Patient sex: F
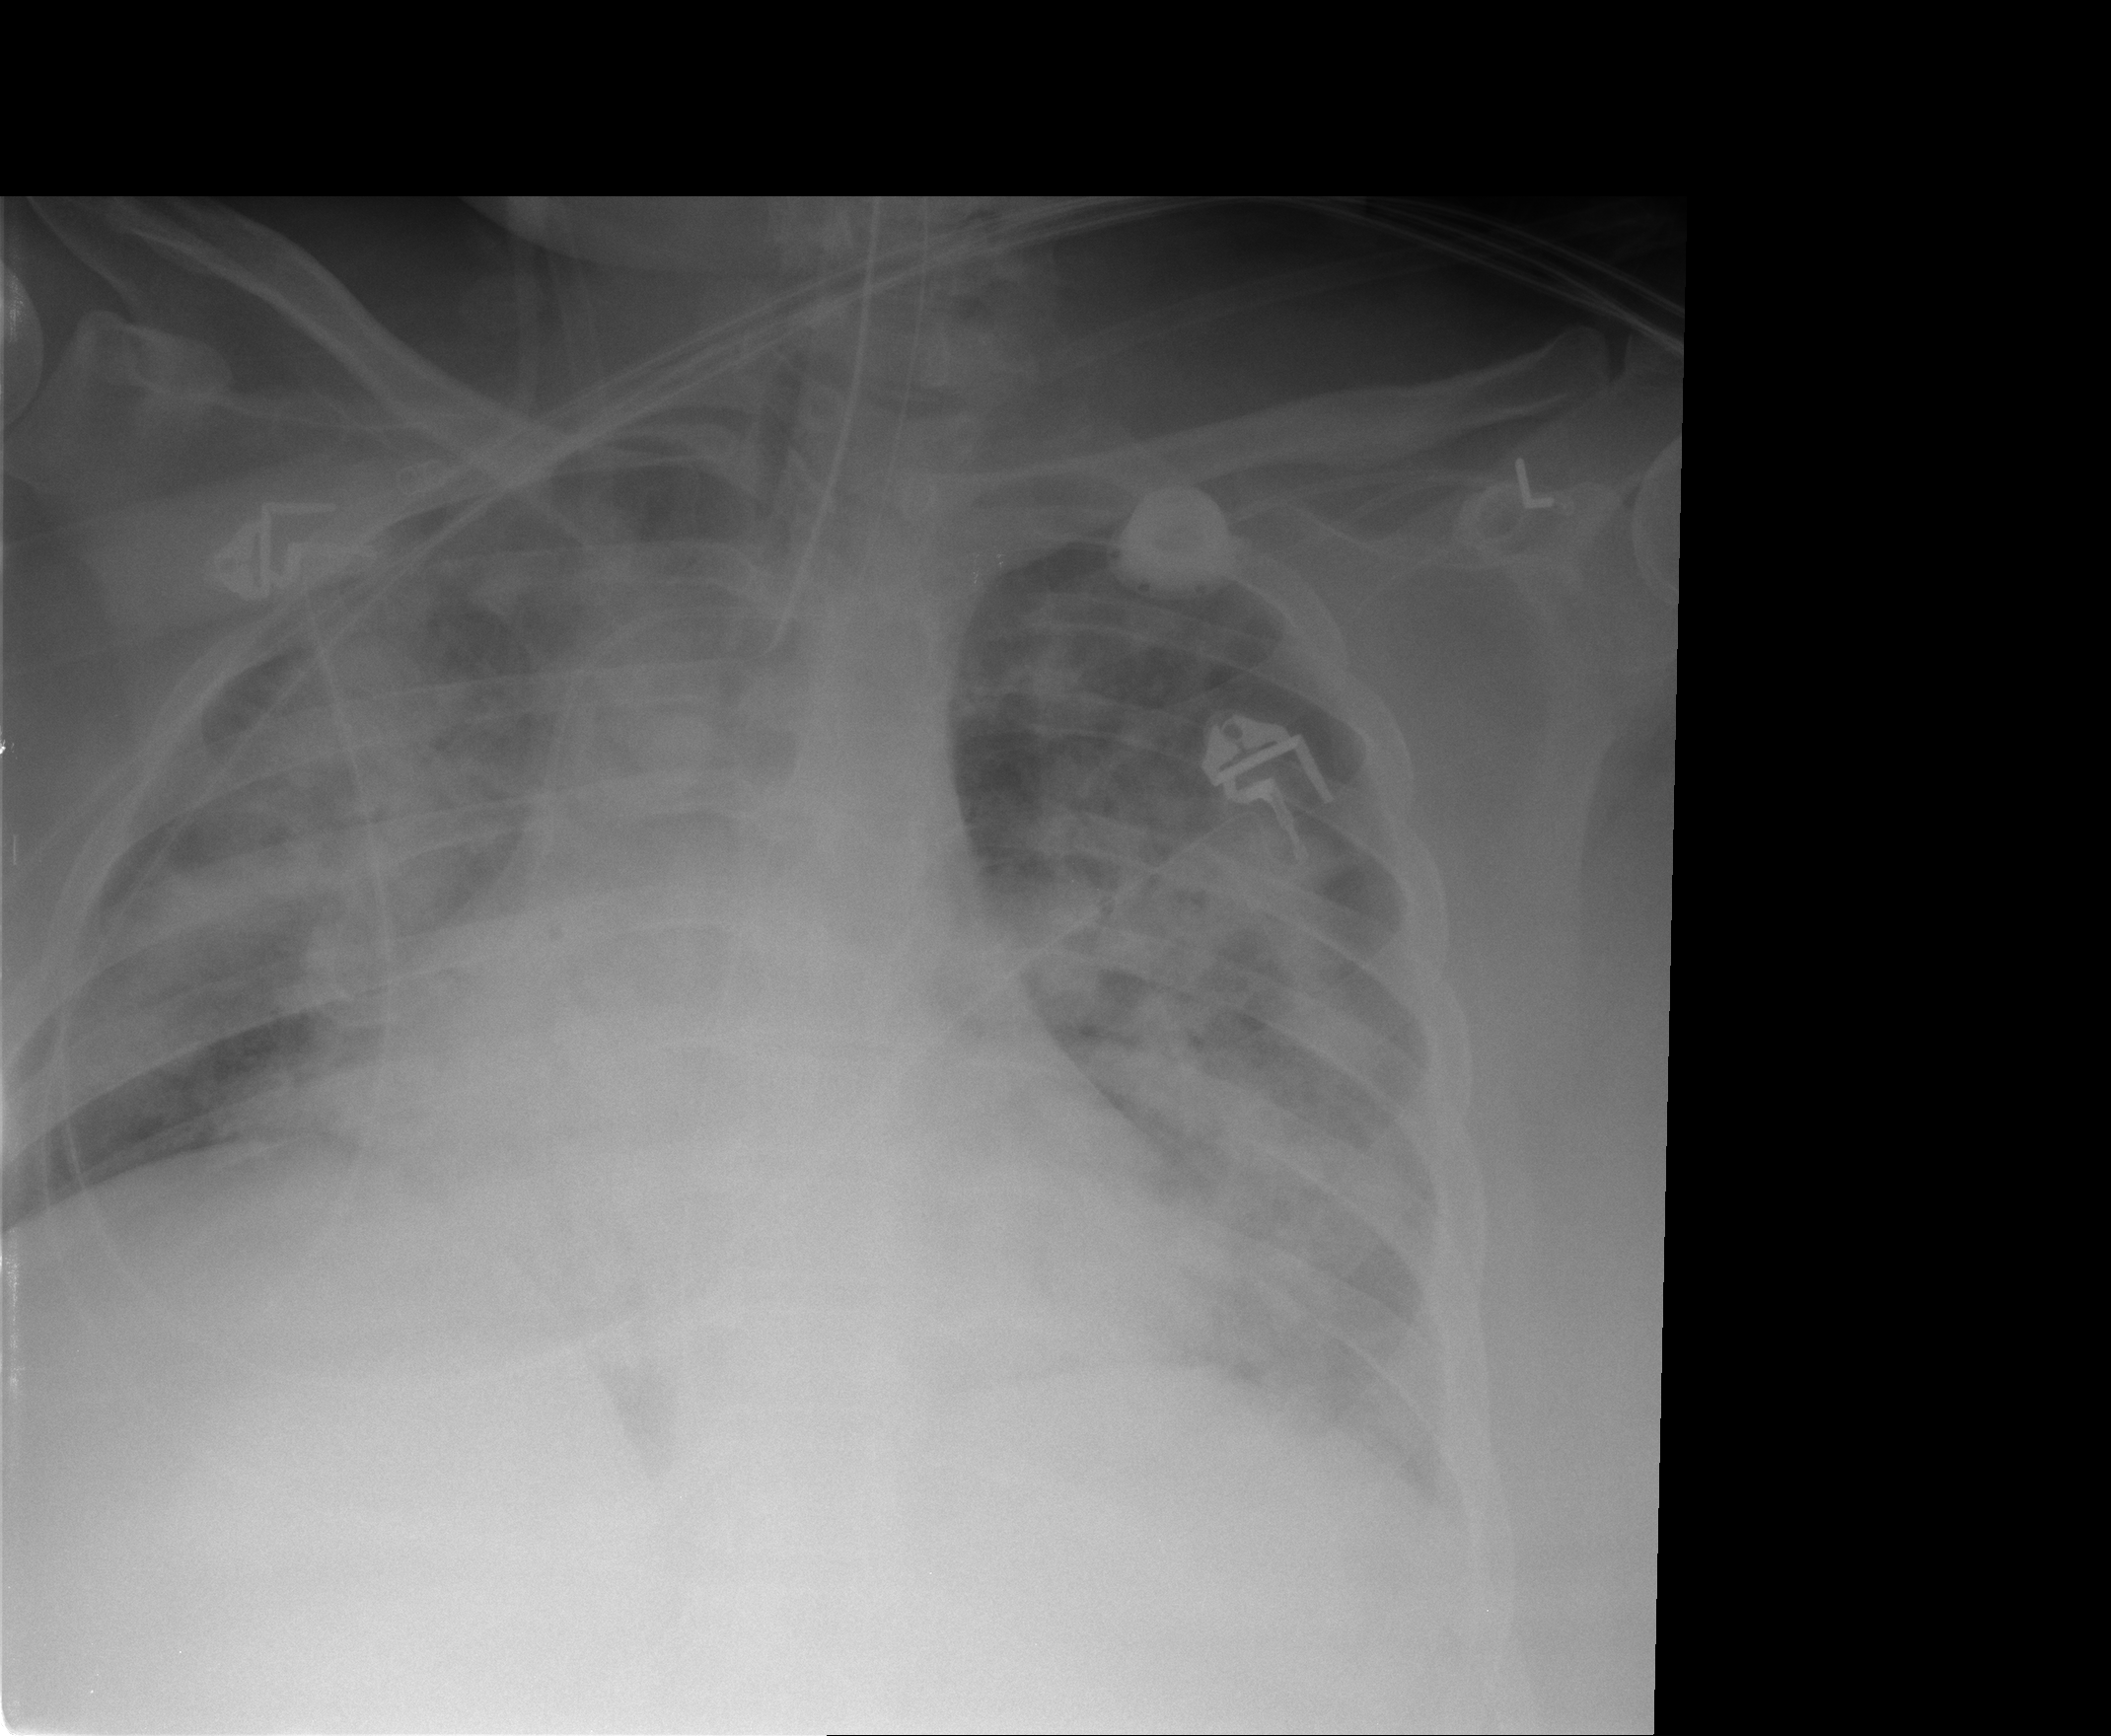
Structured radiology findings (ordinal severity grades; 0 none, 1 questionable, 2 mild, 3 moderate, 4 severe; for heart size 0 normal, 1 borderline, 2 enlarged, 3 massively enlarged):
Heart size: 2
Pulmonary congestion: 2
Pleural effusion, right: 0
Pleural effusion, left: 1
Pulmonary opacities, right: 4
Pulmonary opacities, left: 3
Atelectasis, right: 3
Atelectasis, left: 2